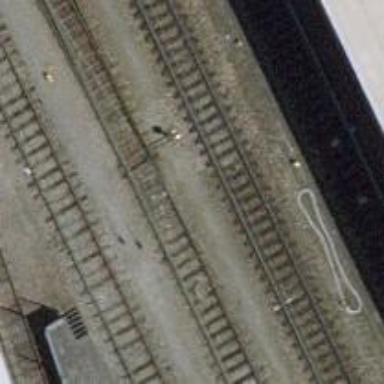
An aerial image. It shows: Railway switch with the turnout side on the left.